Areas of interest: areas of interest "mosque"
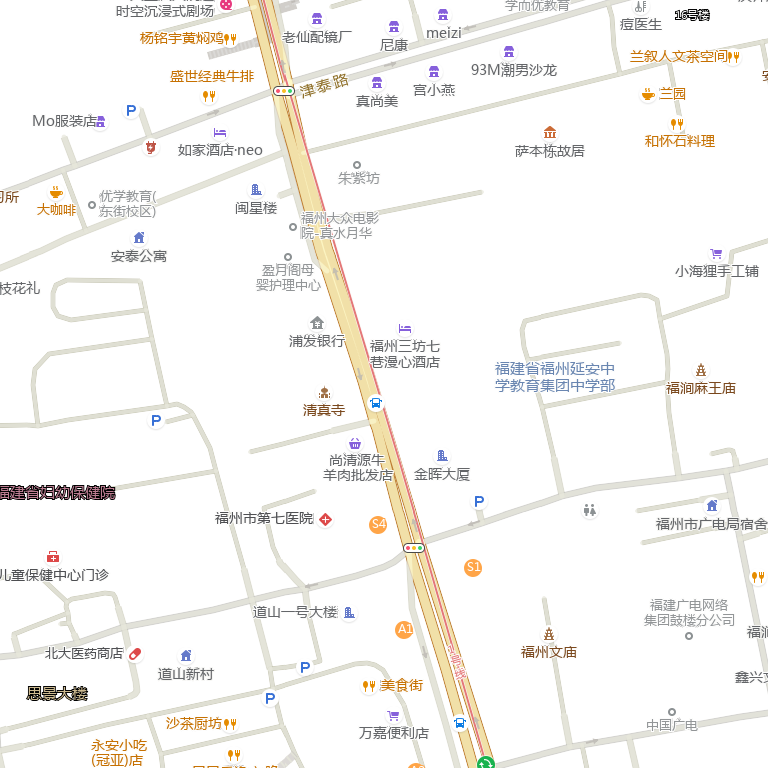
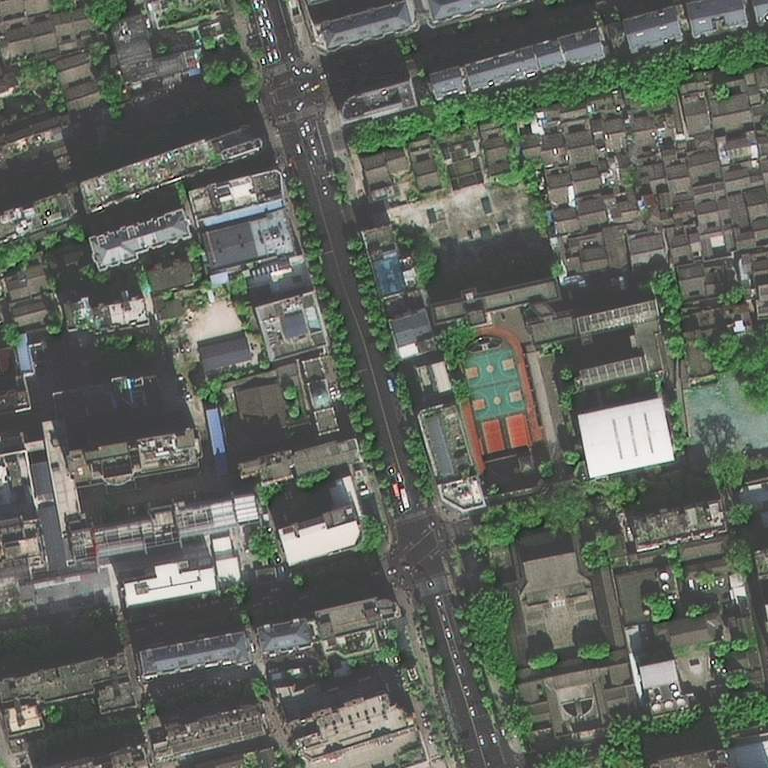